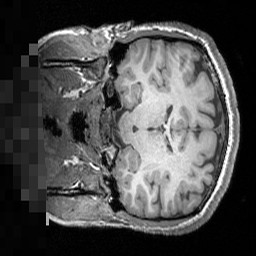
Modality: T1w
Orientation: coronal
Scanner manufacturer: siemens
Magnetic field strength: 3 T
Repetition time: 1.5 s
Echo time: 0.00291 s